Interaction volume radius: 5 \u00c5
Interaction volume height: 10 \u00c5
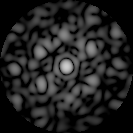
Disorder parameter: 0.578